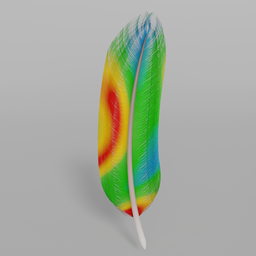
Label: nature